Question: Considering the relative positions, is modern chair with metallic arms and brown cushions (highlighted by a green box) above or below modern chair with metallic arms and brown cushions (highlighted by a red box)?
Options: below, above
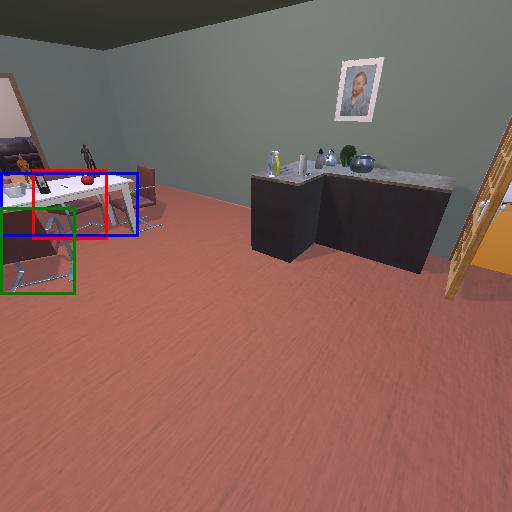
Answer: below